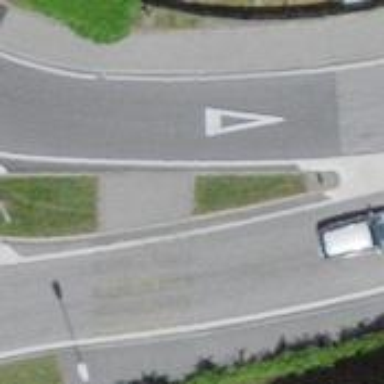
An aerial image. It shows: Zebra crossing with pedestrian island.